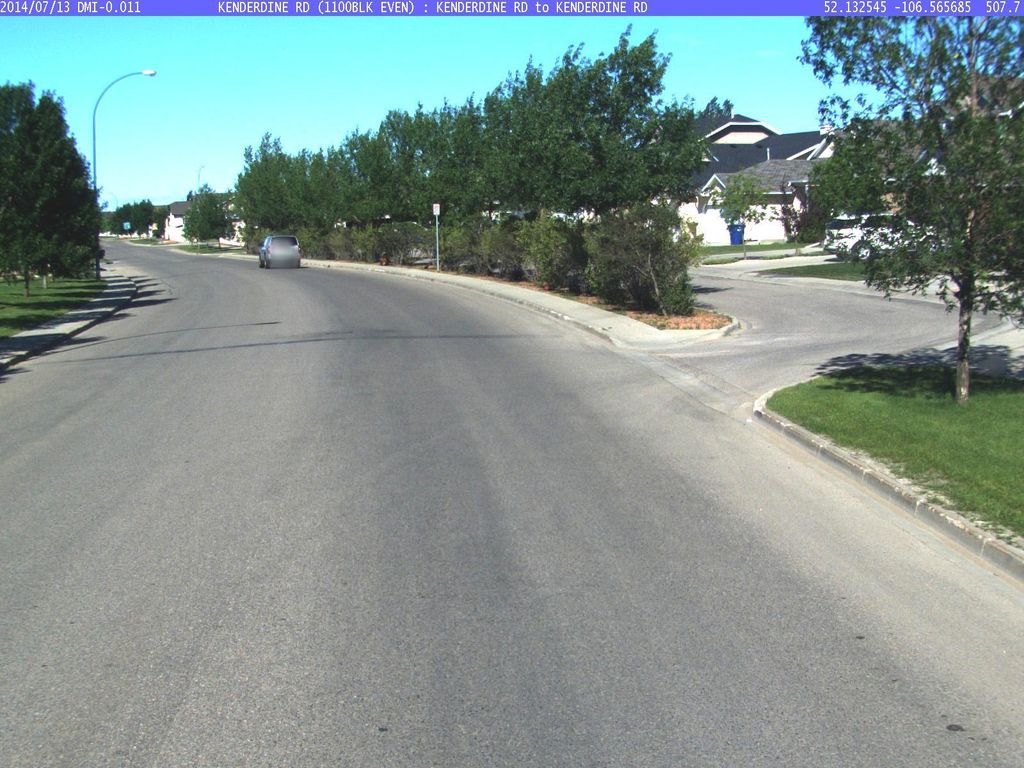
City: saskatoon